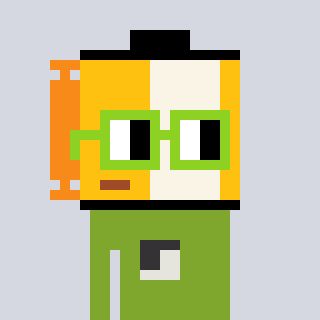
a pixel art character with square light green glasses, a film roll-shaped head and a slimegreen-colored body on a cool background